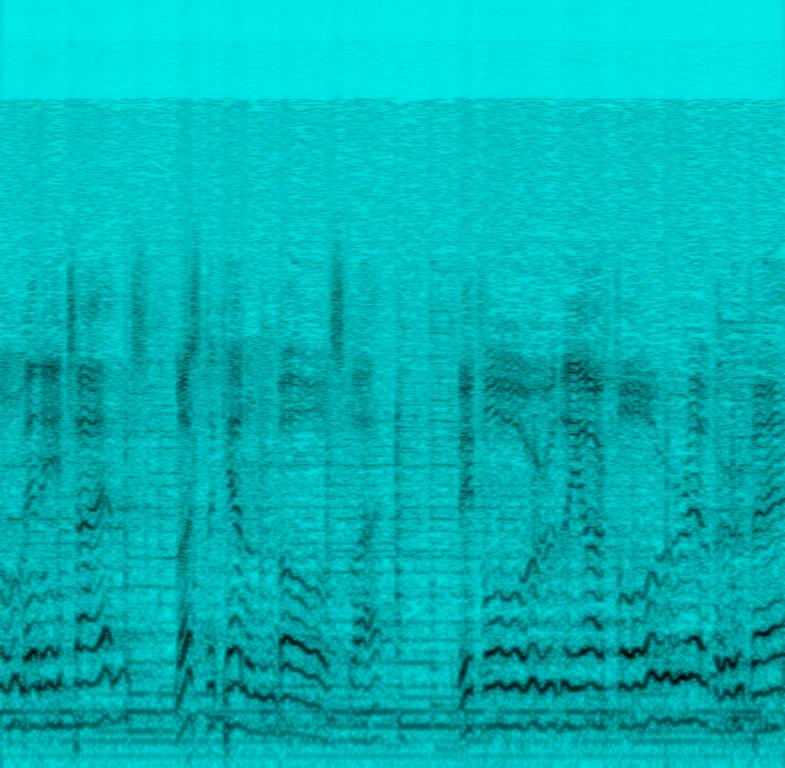
This folk song features a male voice singing the main melody in a southern accent. The voice falls in the bass category. This is accompanied by an acoustic guitar strumming chords. The recording is of low quality and there is a lot of white noise drowning the other sounds. A basic percussion instrument is played. The voice is emotional. This song can be played in a retro style movie where a family goes to meet their grandparents out in the countryside.